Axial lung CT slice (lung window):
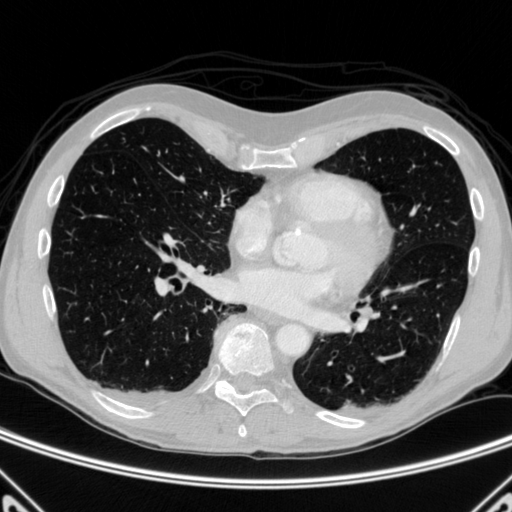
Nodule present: no